七年级 · 解析几何
如图, 下列条件中, 不能判定 $A B / / C D$ 的是 ( )

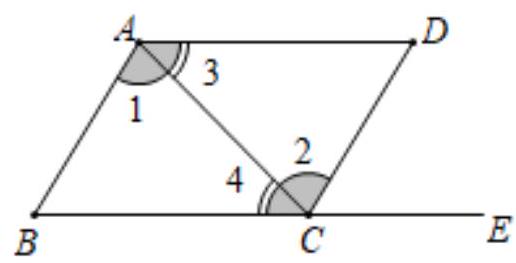
A. $\angle D+\angle B A D=180^{\circ}$
B. $\angle 1=\angle 2$
C. $\angle 3=\angle 4$
D. $\angle B=\angle D C E$

答案: C
解析: 【答案】 $C$

解: 根据 $\angle D+\angle B A D=180^{\circ}$, 可得 $A B / / C D$;

根据 $\angle 1=\angle 2$, 可得 $A B / / C D$;

根据 $\angle 3=\angle 4$, 可得 $B C / / A D$, 不能判定 $A B / / C D$;

根据 $\angle B=\angle D C E$, 可得 $A B / / C D$;

故选 $C$.